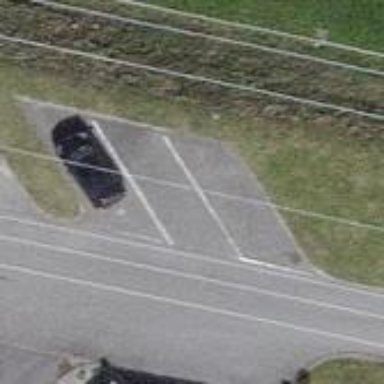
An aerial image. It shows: Street-side parking area.